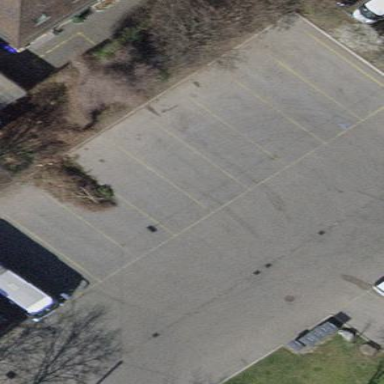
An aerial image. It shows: Parking space designated for buses.